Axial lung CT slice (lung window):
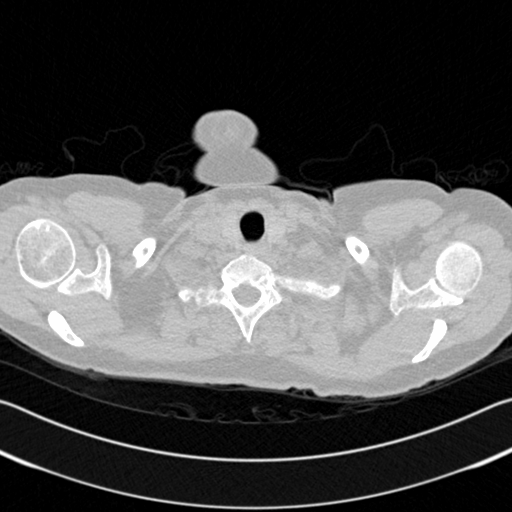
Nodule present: no